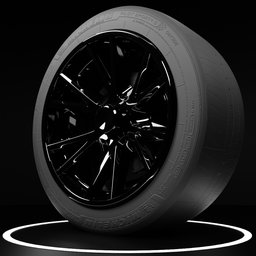
Label: mechanical